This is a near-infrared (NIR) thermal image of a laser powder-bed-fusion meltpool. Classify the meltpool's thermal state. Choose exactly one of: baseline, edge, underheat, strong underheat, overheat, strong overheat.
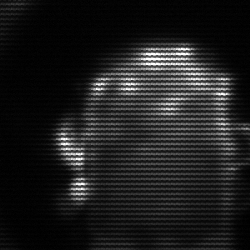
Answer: baseline